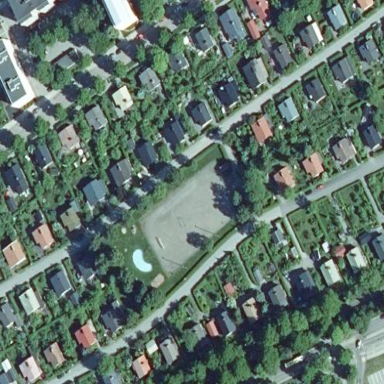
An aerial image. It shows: Soccer pitch for leisureland activities.